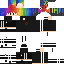
A female human skin with dark skin, wearing red long hair dressed in a blue tshirt and black pants, featuring a closed mouth.